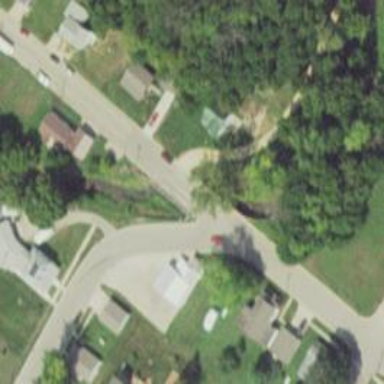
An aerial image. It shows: Residential road with bridge.